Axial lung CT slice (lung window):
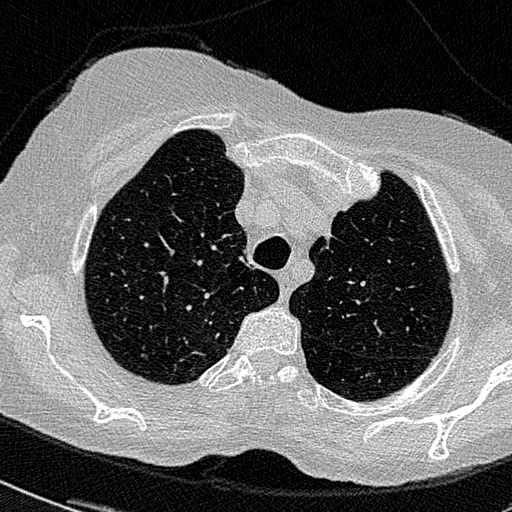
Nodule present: no